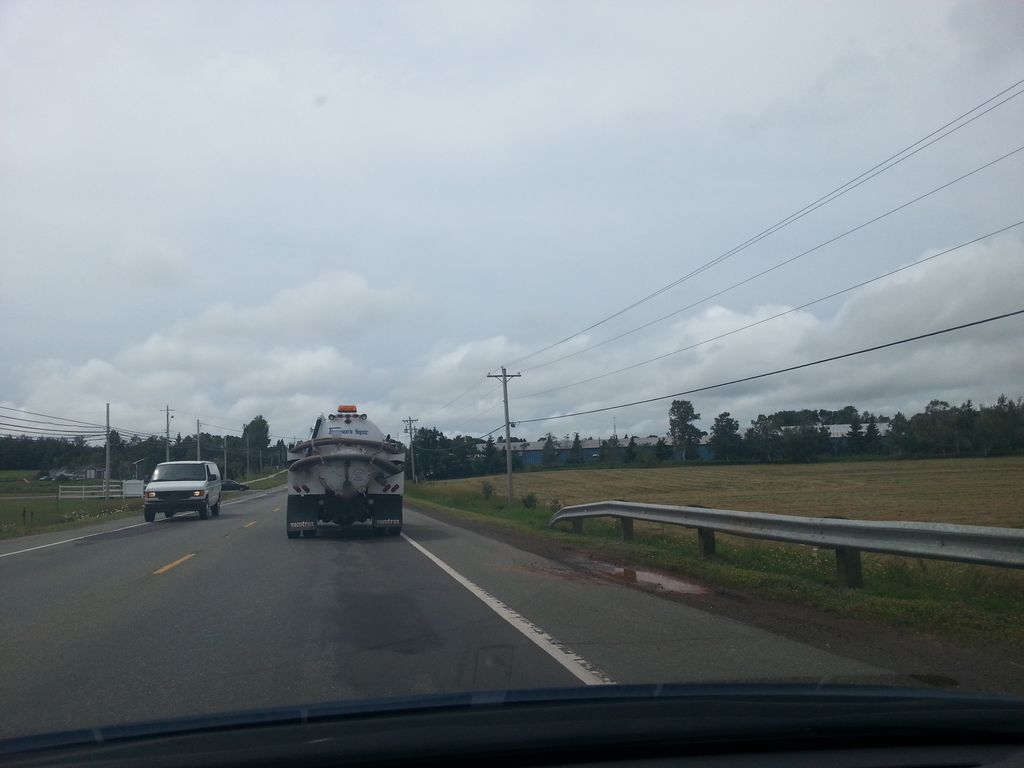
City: charlottetown